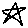
Label: star